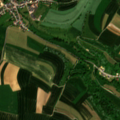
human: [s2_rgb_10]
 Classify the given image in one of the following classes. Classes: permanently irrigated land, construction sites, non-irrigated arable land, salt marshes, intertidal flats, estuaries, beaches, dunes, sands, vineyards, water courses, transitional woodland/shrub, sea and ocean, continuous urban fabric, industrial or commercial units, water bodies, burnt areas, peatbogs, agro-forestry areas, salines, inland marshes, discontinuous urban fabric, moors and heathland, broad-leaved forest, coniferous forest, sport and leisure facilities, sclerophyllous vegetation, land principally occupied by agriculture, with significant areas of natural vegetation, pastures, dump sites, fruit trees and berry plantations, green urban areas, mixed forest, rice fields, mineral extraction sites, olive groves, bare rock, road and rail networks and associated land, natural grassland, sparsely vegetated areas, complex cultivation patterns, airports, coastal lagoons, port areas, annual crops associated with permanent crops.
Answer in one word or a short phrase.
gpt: discontinuous urban fabric, non-irrigated arable land, pastures, land principally occupied by agriculture, with significant areas of natural vegetation